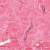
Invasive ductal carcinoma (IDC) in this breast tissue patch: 0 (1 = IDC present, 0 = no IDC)